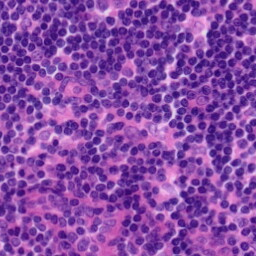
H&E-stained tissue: Tonsil